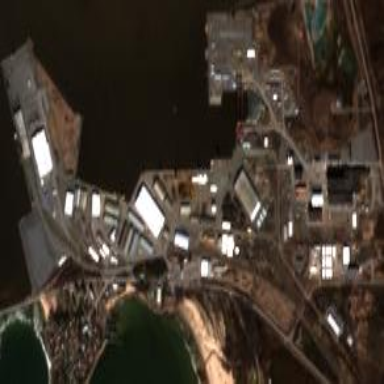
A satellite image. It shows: Industrial area designated as port.